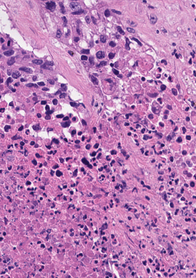
Tumor epithelial tissue: yes
Tumor-associated stroma tissue: yes
Normal tissue: no